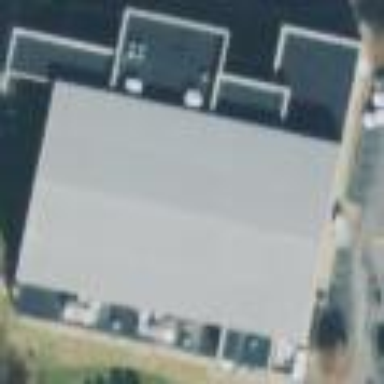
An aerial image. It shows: School building.